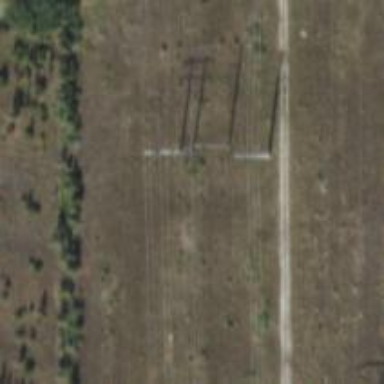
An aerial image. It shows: Power pole.